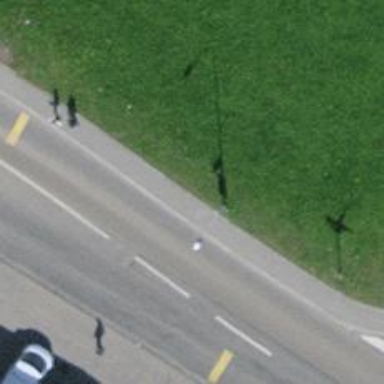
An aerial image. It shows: Bus stop with platform for public transport.